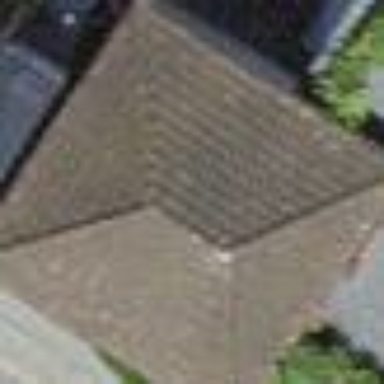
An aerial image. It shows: Garage.